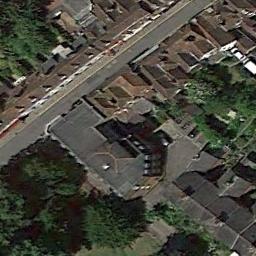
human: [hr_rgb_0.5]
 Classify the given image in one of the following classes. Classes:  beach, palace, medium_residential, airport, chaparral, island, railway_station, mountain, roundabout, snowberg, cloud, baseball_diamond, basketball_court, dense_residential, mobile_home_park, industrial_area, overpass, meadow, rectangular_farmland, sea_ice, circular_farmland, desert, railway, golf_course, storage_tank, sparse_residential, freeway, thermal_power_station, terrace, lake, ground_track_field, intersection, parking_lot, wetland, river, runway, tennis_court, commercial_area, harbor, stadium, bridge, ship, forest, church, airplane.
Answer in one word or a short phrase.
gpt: church